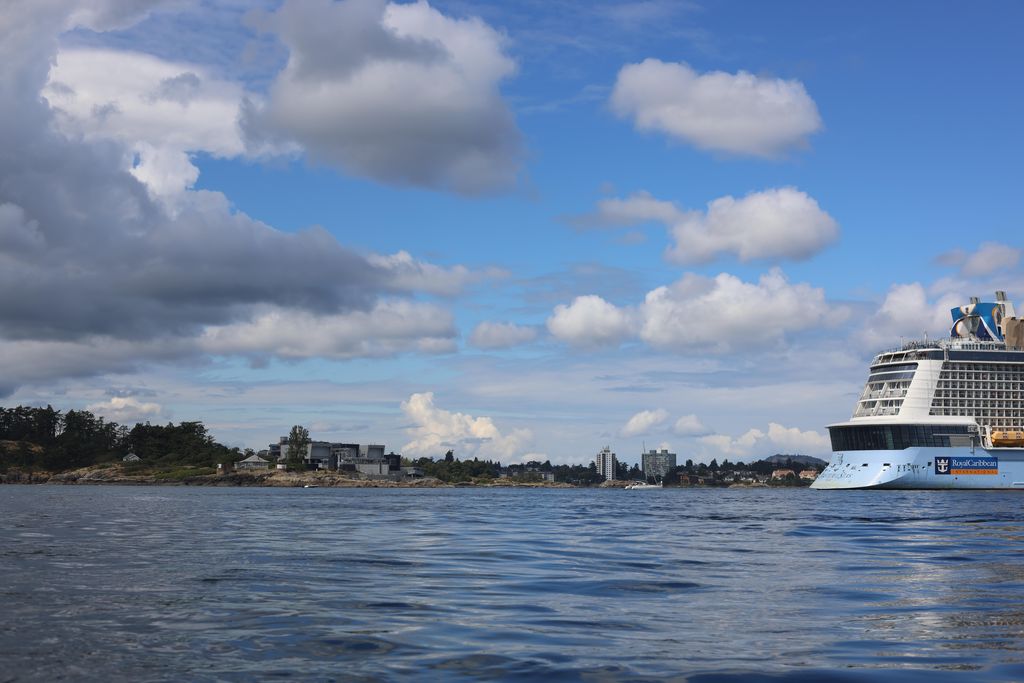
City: victoria